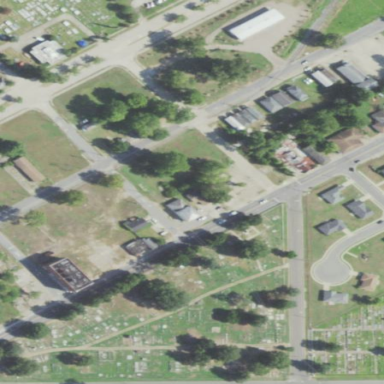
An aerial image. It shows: Cemetery.